Question: I'm running APC mainly to cache objects and query data as user cache entries, each item it setup with a specific time relevant to the amount of time it's required in the cache, some items are 48 hours but more are 2-5 minutes.
It's my understanding that when the timeout is reached and the current time passes the 'created at' time then the item should be automatically removed from the 'user cache entries'?
This doesn't seem to be happening though and the items are instead staying in memory? I thought maybe the garbage collector would remove these items but it doesn't seem to have done even though it's running once an hour at the moment.
The only other thing I can think is that the default 'apc.user_ttl = 0' overrides the individual timeout values and sets them to never be removed even after individual timeouts?

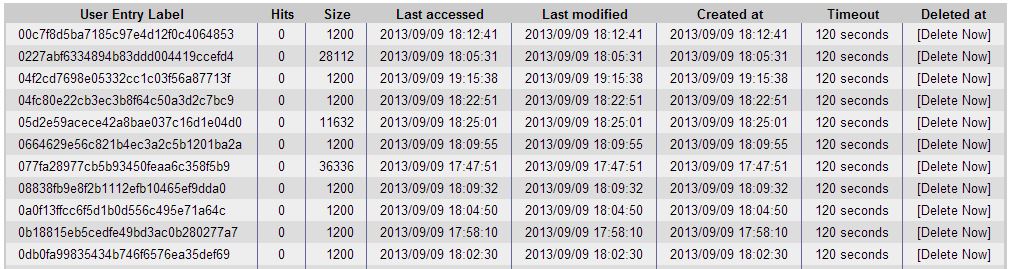
Answer: In general, a cache manager SHOULD keep your entries for as long as possible, and MAY delete them if/when necessary.
The Time-To-Live (TTL) mechanism exists to flag entries as "expired", but expired entries are not automatically deleted, nor should they be, because APC is configured with a fixed memory size (using apc.shm_size configuration item) and there is no advantage in deleting an entry when you don't have to. There is a blurb below in the APC documentation:
> If APC is working, the Cache full count number (on the left) will
display the number of times the cache has reached maximum capacity and
has had to forcefully clean any entries that haven't been accessed in
the last apc.ttl seconds.
I take this to mean that if the cache never "reached maximum capacity", no garbage collection will take place at all, and it is the right thing to do.
More specifically, I'm assuming you are using the apc_add/apc_store function to add your entries, this has a similar effect to the apc.user_ttl, for which the documentation explains as:
> The number of seconds a cache entry is allowed to idle in a slot in
case this cache entry slot is needed by another entry
Note the "in case" statement. Again I take this to mean that the cache manager does not guarantee a precise time to delete your entry, but instead try to guarantee that your entries stays valid before it is expired. In other words, the cache manager puts more effort on KEEPING the entries instead of DELETING them.